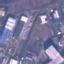
Land use / land cover: Industrial